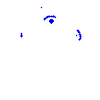
Particle: proton